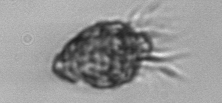
Label: Strombidium_tintinnodes